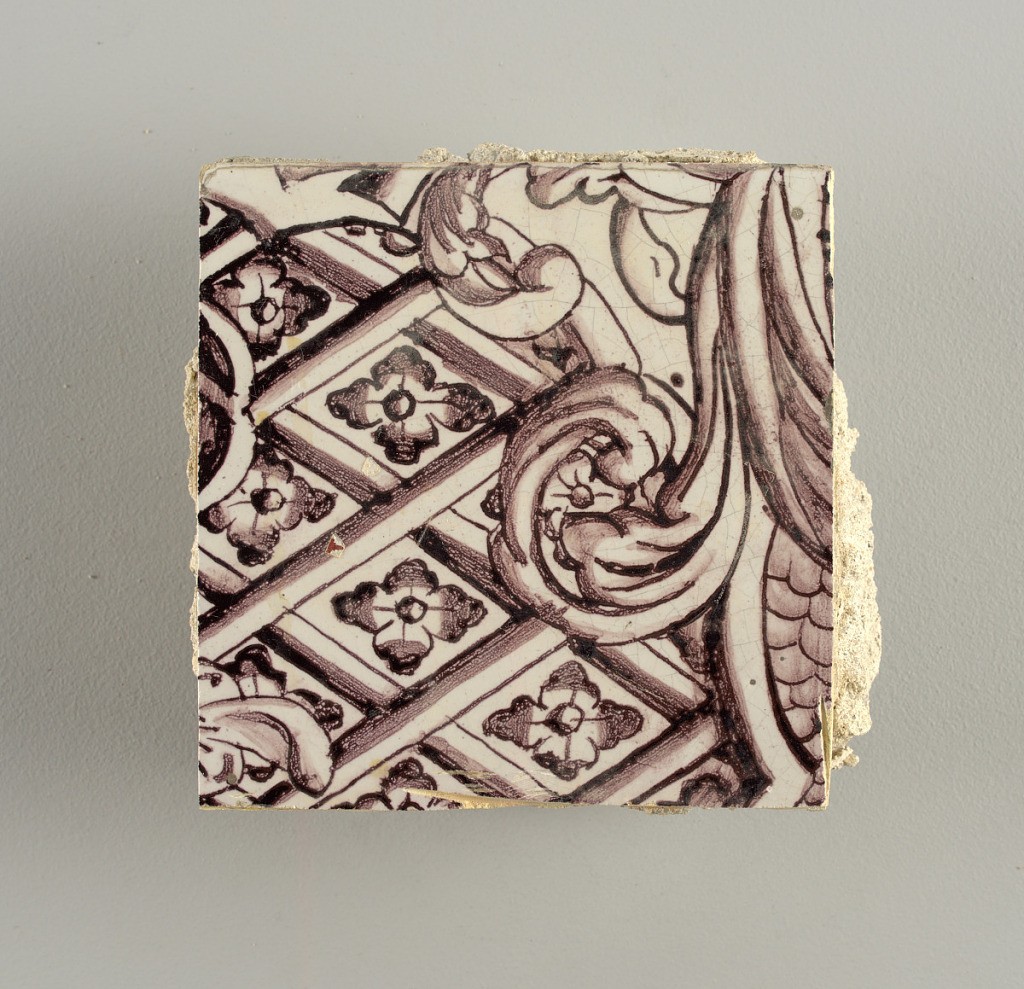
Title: Wall facing
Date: ca. 1725
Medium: Tin-glazed earthenware, underglaze
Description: Horizontal rectangle.  Thirty-seven tiles wide and twenty-one high with opening for door or window nineteen and one-half tiles high and twelve wide.  To left and right of opening, centered canopy above. Left, woman representing Hope, right, a sculputure urn.  Centered above opening, a mascaron.  Arabesque design of foliage.